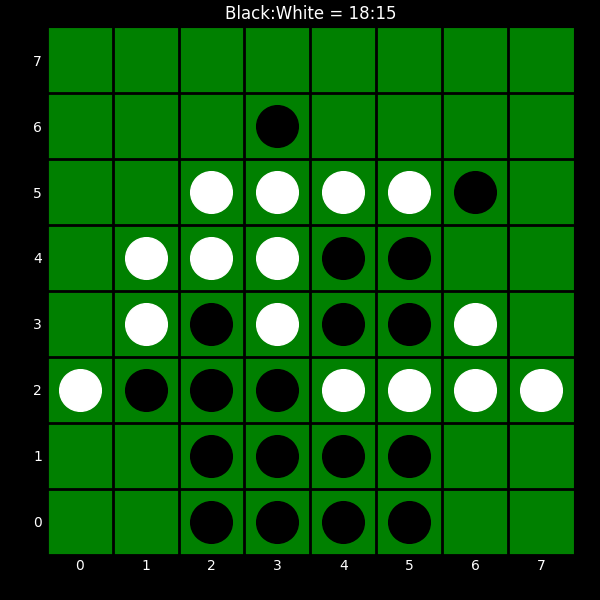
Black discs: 18
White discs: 15